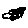
Label: car